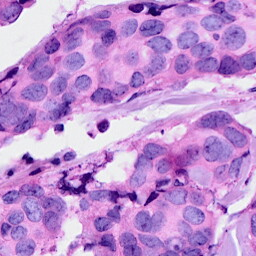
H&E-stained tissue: Breast